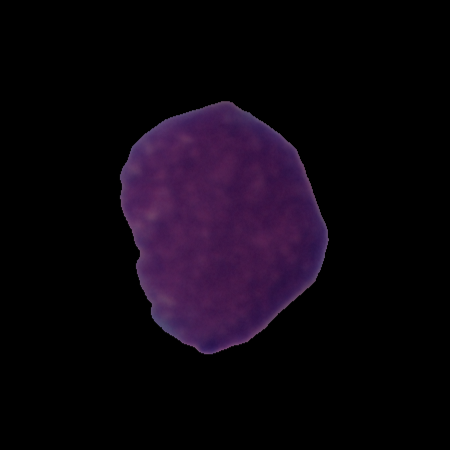
Label: healthy